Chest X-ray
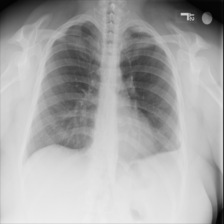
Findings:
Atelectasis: negative
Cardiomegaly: negative
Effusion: negative
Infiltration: negative
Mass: negative
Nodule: negative
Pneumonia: negative
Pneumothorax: negative
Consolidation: negative
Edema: negative
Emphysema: negative
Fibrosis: negative
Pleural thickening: negative
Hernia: negative